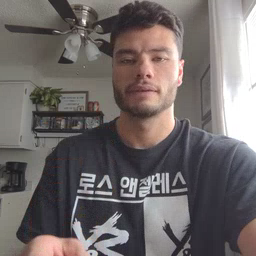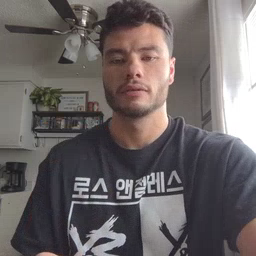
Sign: gift